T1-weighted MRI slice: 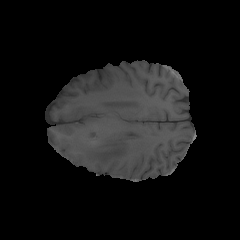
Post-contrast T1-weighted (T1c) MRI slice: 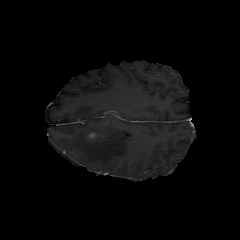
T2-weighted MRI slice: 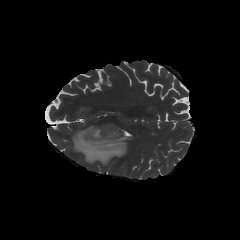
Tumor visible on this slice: yes